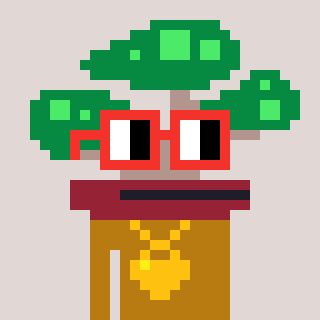
a pixel art character with square red glasses, a bonsai-shaped head and a gold-colored body on a warm background